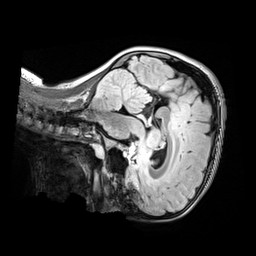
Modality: FLAIR
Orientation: sagittal
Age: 11
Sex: female
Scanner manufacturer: siemens
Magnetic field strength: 3 T
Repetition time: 5 s
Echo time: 0.388 s